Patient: sex F, age 73
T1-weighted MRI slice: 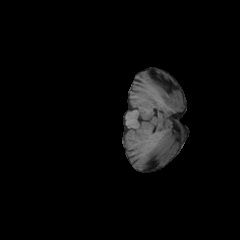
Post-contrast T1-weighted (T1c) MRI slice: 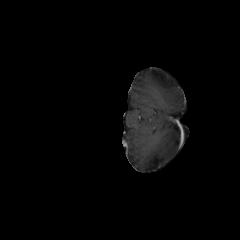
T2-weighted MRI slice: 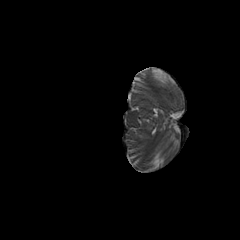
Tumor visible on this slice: no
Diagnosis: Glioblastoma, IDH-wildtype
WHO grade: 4